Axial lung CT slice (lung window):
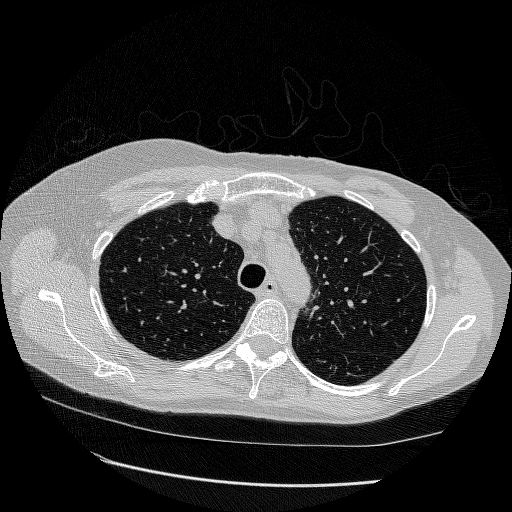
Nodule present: no